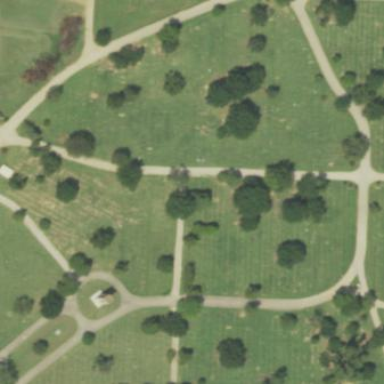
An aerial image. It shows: Cemetery.